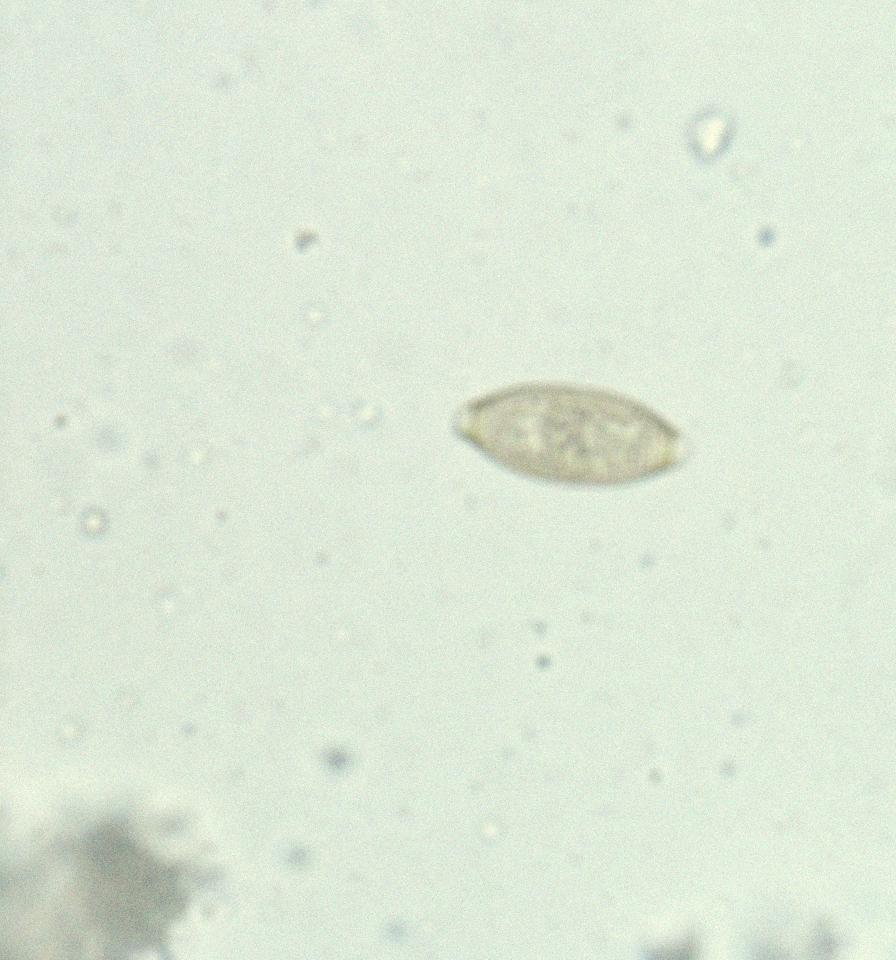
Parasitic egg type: Trichuris trichiura